Question: Passing large amounts of data to stdin will fail. If you run this script under unix, you will get only a portion of the output of the website in the terminal:
'''
const cat = Deno.run({
cmd: ["cat"],
stdin: "piped"
});
await cat.stdin.write(new Uint8Array(
await (
await fetch("https://languagelog.ldc.upenn.edu/nll/?feed=atom")
).arrayBuffer()
));
cat.stdin.close();
await cat.status();
'''
The <URL> ends with '</feed>', but the pipe will swallow in the middle:

Is there a way to circumvent this issue or did I spot a bug?
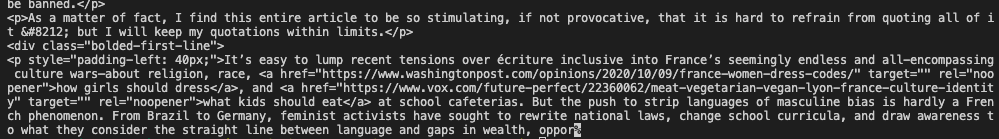
Answer: No other than <URL>:
> stdin.write is just one syscall, it returns the number of bytes written. If you use <URL>, I think it would work.That said, ideally you'd stream large data, rather than buffer it up.'''
import { readerFromStreamReader } from "https://deno.land/std@0.100.0/io/streams.ts";
const cat = Deno.run({
cmd: ["cat"],
stdin: "piped",
});
const res = await fetch("https://languagelog.ldc.upenn.edu/nll/?feed=atom");
let r = readerFromStreamReader(res.body.getReader());
await Deno.copy(r, cat.stdin);
cat.stdin.close();
await cat.status();
'''